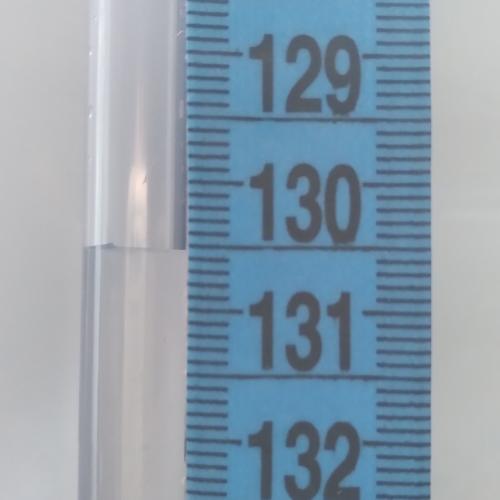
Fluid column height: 130.5 cm